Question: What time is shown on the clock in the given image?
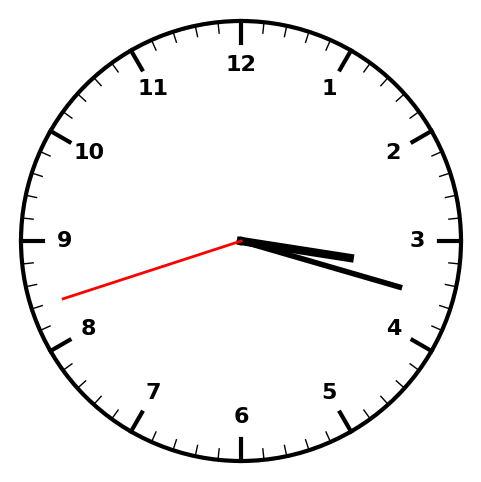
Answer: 03:17:42